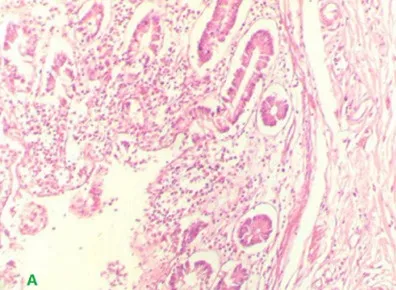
Histopathologic investigation shows two lumens with mucosa and submucosa shared by the muscular layer-the duplication gut.
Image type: pathology (h&e)